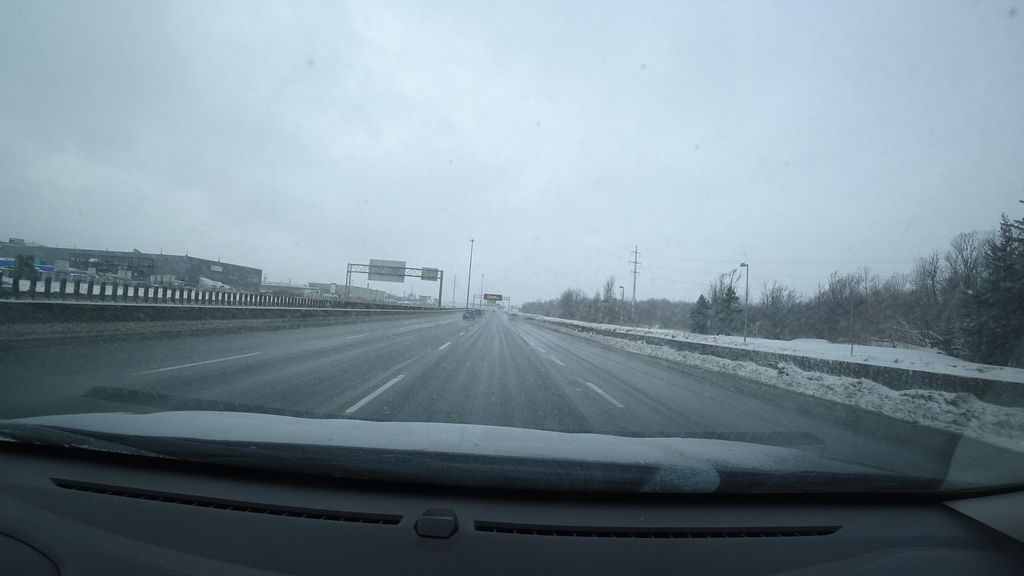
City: quebec_city